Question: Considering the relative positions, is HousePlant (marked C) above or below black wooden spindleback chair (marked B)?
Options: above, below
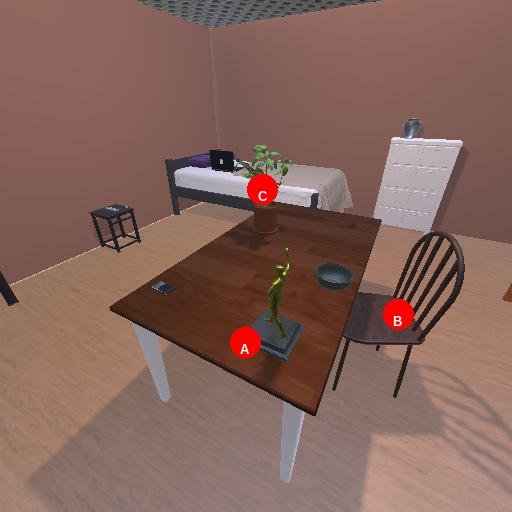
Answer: above